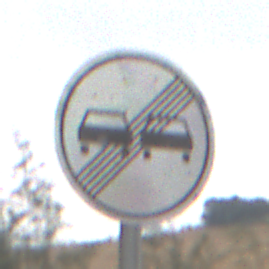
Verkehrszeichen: EndeUeberholverbot
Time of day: MorningAfternoon
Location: Outdoor (Nature)
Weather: Overcast
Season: NotSpecified
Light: Natural